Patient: sex M, age 50
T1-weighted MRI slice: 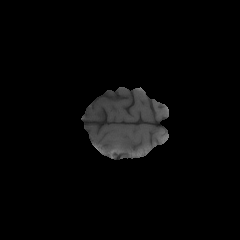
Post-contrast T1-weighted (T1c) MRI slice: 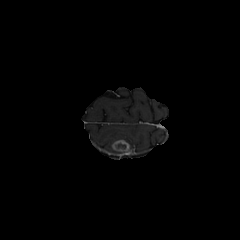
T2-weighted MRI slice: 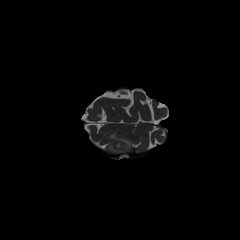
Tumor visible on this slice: yes
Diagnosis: Glioblastoma, IDH-wildtype
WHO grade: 4